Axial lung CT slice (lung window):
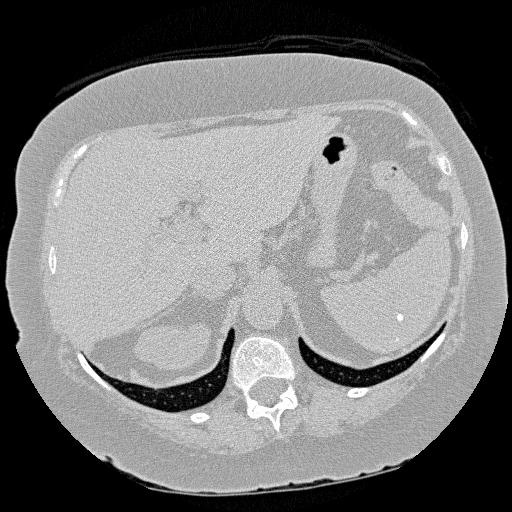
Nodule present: no